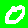
Digit: 0